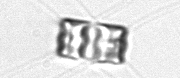
Label: Chaetoceros_similis